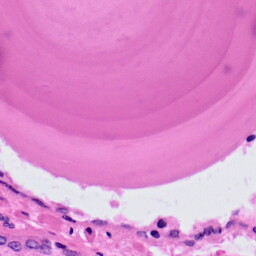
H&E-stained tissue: Prostate